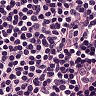
Metastatic tissue present: no